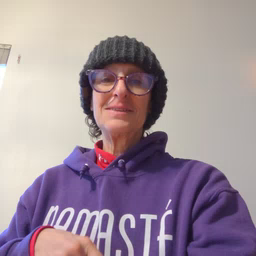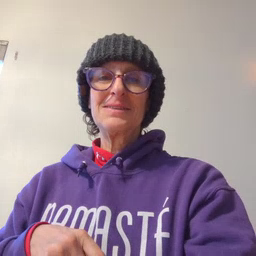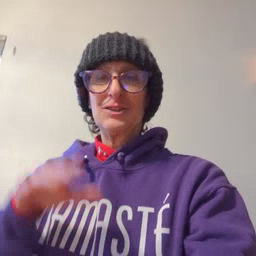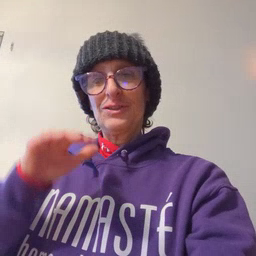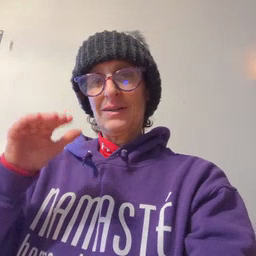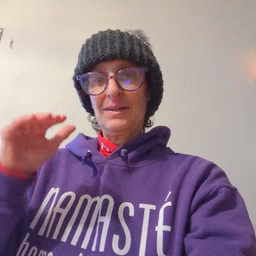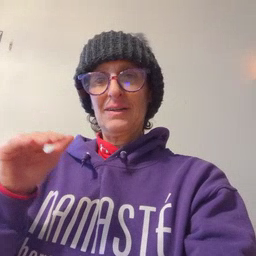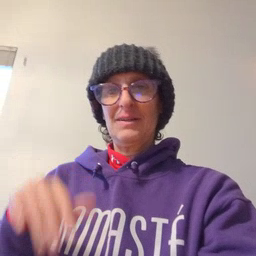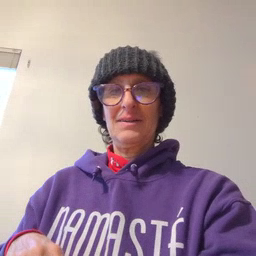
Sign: child